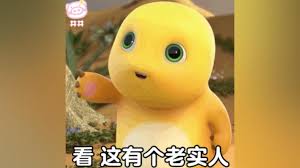
Label: nailong